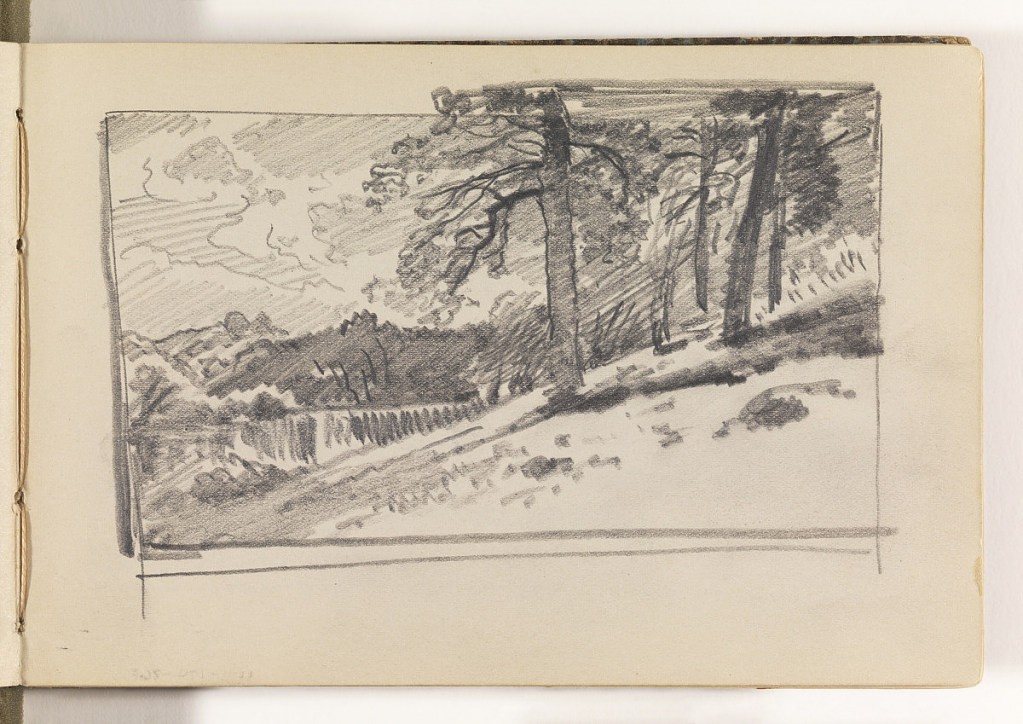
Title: Hillside with Trees, Water and Distant Mountains
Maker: William Trost Richards, American, 1833–1905
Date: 1870–85
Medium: Graphite on cream wove paper, bound
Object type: Sketchbook folio
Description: In right foreground, a hill covered in trees. In distance at left, water (maybe a river or lake). In background across water, distant hills.